Question: Hard to explain what i need so i added a image the make things more clear:

I'm building a website with tabbed content on a single page. I want my header and content height to get bigger and smaller when there is more or less content with a total page height that does nog get bigger then 100% When the content is smaller than maximum content size i want the header to become bigger/animate slide down.
How can i make the header and content resize relative to each other and tabbed content size?
Please see the above image for a more clear explanation.
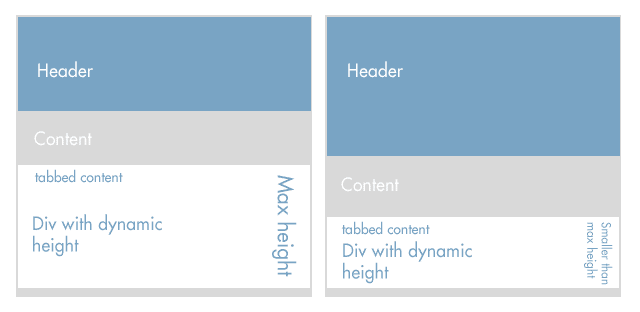
Answer: Building on @vlrprbttst's fiddle, this is more or less what you need:
<URL>
# css
'''
:root, body {
margin:0;
padding:0;
height:100%;
overflow:hidden;
}
.cont {
background:black;
}
.wrap { height:100%;}
#header {
height:75%;
background:red;
}
#content {
height:25%;
padding:0;
margin:0;
background:tan;
}
#tabbed.dynamic-height {
background:violet;
max-height:80%;
}
'''
# Javascript
'''
$(function() {
$(window).resize(setHeights);
setHeights()
});
function setHeights() {
$(".wrap").height($(window).height()-$("#tabbed").height());
}
'''